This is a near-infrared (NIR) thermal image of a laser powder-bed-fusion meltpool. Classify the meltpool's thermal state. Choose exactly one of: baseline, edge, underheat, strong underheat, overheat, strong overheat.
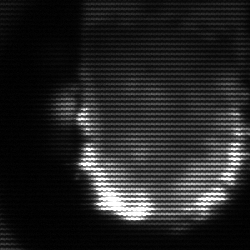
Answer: baseline